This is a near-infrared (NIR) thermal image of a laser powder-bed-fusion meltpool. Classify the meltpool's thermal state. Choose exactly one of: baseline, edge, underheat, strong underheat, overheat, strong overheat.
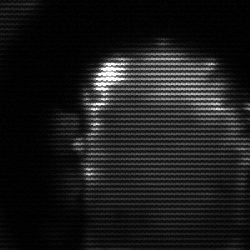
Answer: baseline